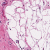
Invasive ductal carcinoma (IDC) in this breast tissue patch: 0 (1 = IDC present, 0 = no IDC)